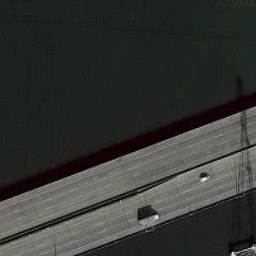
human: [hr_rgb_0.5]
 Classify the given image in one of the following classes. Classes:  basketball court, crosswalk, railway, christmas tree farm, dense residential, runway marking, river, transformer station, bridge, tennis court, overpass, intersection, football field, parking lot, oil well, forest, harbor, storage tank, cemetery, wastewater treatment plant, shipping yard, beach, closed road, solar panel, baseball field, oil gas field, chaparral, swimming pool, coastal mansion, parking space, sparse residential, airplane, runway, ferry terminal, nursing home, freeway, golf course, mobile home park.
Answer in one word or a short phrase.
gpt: bridge